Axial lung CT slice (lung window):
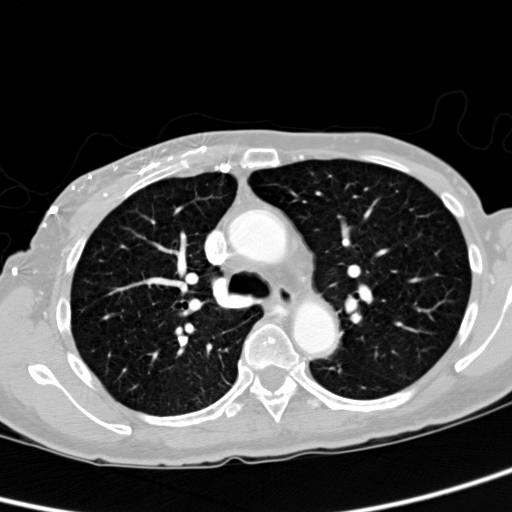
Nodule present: no